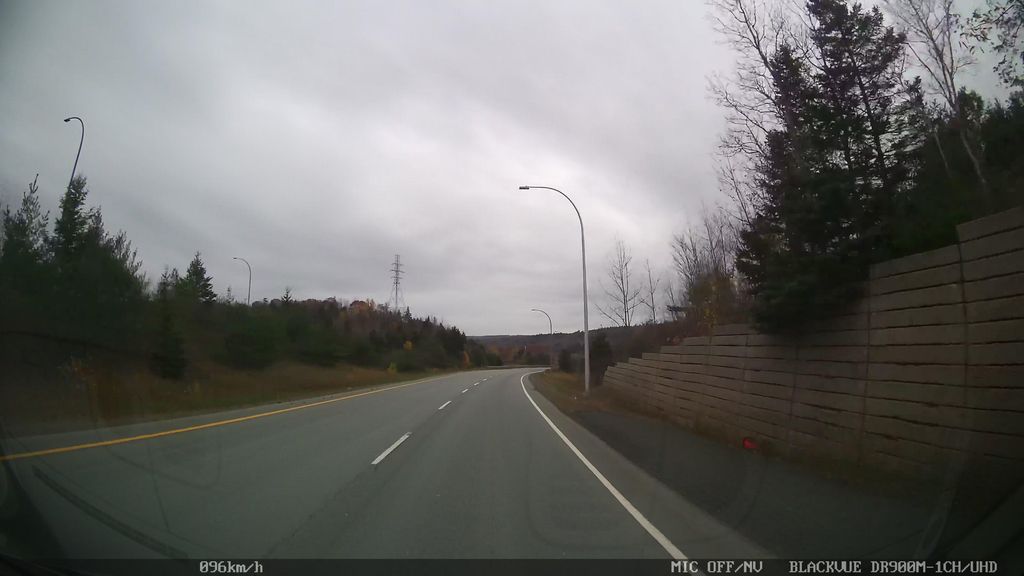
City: halifax